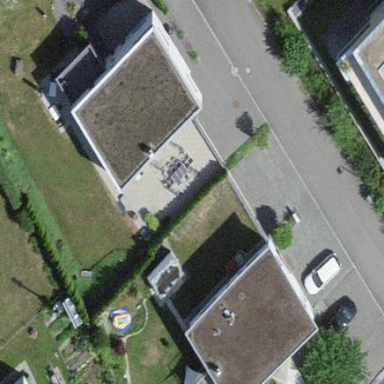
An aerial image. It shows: Garage.